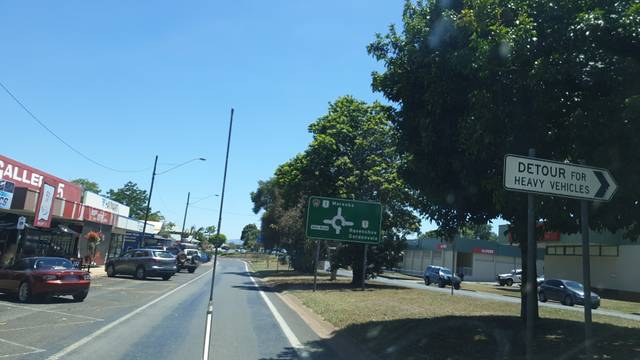
Region: Australia
Coordinates: -17.269, 145.474